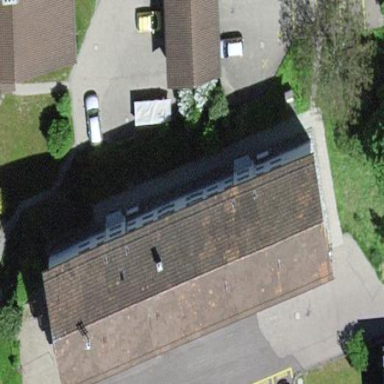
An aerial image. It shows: View of apartment building.